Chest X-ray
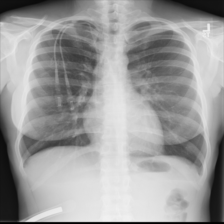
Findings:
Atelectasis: negative
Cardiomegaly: negative
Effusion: negative
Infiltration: negative
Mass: negative
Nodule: negative
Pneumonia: negative
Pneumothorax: negative
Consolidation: negative
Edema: negative
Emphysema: negative
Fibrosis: negative
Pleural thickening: negative
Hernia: negative